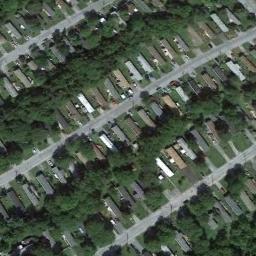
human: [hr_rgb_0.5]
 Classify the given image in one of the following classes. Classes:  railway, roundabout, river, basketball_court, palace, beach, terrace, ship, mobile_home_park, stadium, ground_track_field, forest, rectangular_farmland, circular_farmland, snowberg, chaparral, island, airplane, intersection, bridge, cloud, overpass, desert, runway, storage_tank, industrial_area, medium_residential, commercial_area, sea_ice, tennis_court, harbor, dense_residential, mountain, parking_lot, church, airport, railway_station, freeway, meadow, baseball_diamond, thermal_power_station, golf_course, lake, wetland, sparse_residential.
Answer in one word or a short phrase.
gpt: mobile_home_park